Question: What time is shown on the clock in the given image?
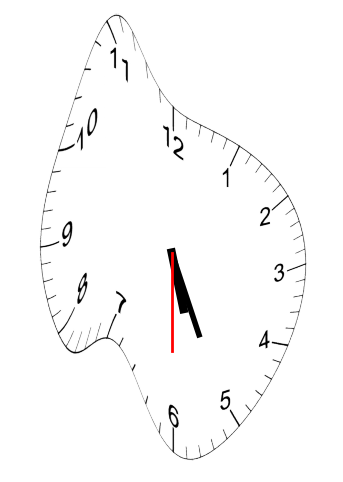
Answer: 05:25:30